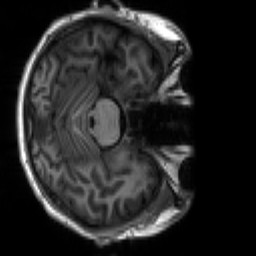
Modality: T1w
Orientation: axial
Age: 20
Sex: male
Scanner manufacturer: siemens
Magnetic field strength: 3 T
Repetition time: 2.3 s
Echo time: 0.00266 s